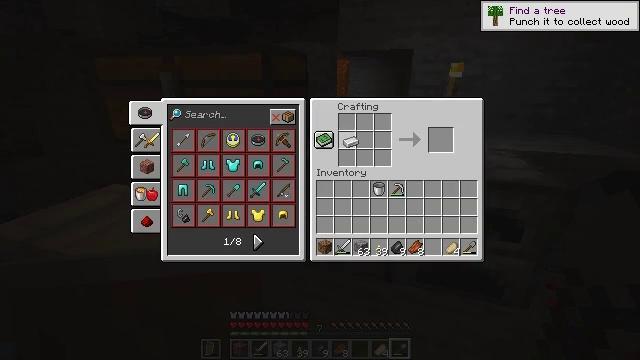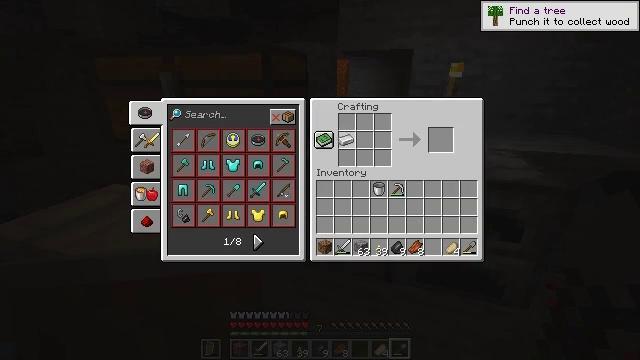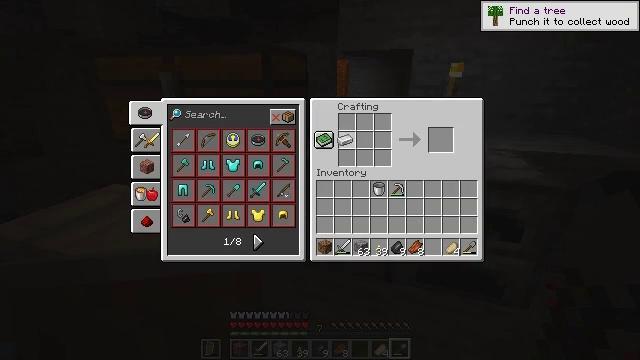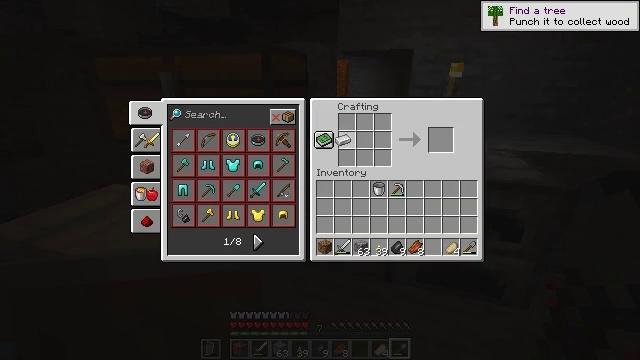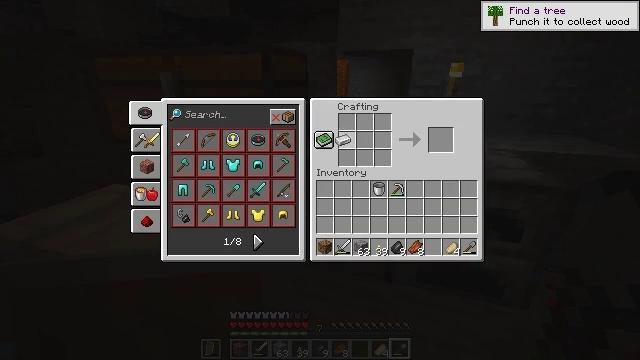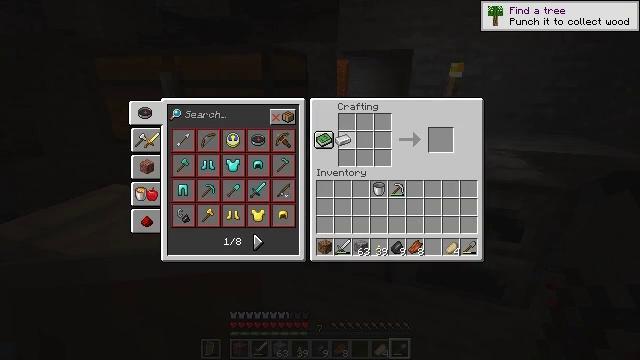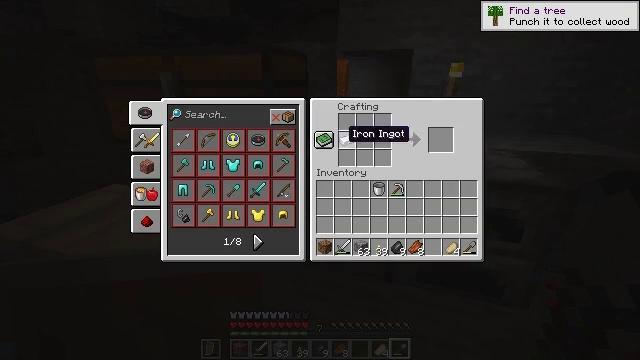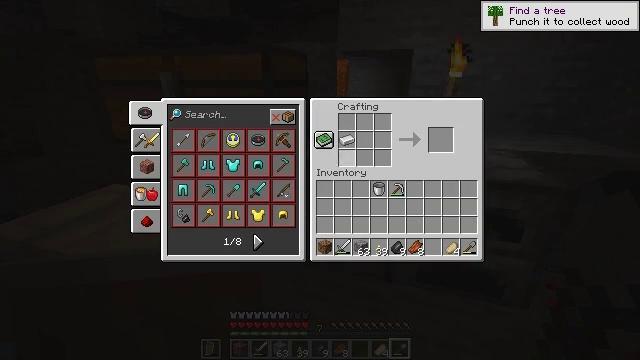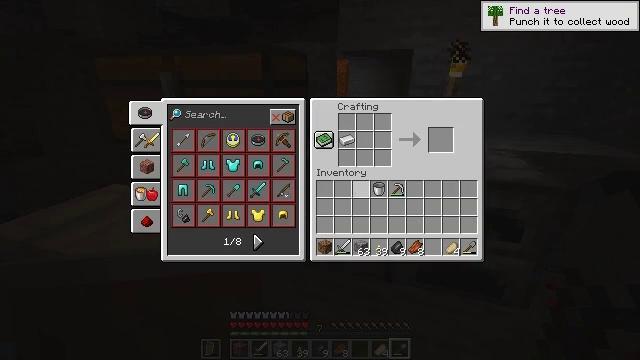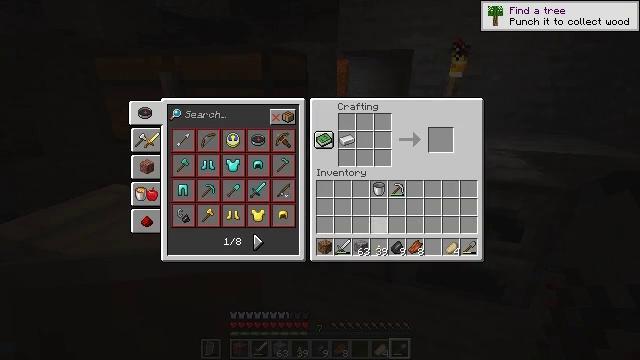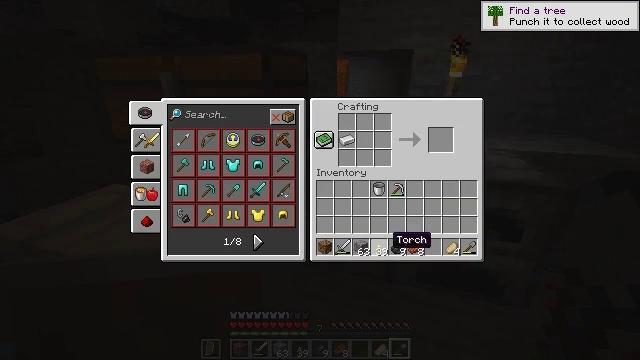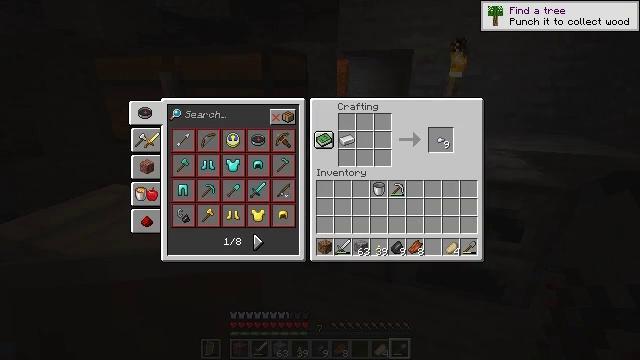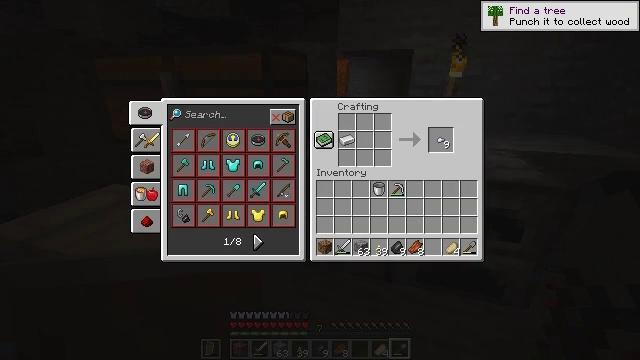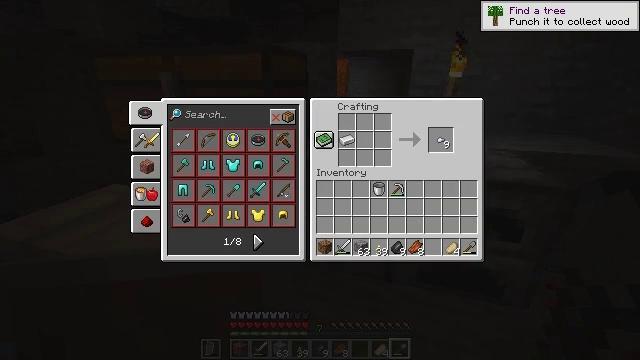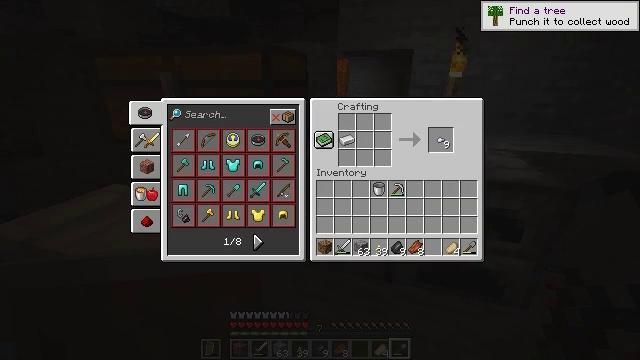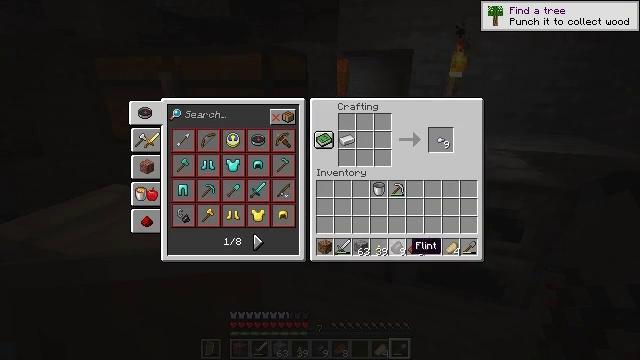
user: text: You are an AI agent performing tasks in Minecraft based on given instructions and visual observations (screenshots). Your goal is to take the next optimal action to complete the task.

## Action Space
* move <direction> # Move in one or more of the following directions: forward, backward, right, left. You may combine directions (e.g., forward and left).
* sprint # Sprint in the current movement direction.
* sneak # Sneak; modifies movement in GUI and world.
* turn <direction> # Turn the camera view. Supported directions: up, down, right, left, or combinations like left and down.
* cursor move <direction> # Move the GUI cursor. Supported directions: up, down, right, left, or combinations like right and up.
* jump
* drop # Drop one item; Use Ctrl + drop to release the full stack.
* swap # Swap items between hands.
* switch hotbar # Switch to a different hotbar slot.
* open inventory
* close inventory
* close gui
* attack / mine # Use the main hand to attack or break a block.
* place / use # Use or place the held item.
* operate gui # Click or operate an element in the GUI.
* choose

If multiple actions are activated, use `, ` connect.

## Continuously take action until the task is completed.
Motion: motion action
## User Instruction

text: Make flint and steel by using flint and iron in the crafting table.
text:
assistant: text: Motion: no_op
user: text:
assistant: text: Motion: no_op
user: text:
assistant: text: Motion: no_op
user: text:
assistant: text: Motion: attack / mine
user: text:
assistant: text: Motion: attack / mine
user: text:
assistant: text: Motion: no_op
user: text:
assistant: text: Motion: turn right and down
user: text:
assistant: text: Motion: turn right and down
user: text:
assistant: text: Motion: turn right and down
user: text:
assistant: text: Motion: turn down
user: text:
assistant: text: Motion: turn down
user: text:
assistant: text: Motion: turn right
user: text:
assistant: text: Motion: no_op
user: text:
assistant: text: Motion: no_op
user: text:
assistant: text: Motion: no_op
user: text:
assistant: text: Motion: no_op
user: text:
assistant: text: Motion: turn left
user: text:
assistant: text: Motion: attack / mine
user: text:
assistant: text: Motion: attack / mine
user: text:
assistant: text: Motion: attack / mine
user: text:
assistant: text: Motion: turn left and up
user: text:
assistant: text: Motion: turn left and up
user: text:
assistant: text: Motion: turn up
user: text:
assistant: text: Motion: turn up
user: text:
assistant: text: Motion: no_op
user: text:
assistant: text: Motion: no_op
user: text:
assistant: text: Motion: no_op
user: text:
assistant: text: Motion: use / place
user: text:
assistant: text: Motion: use / place
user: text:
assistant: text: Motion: turn down